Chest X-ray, PA view. Patient: 51 years old, sex M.
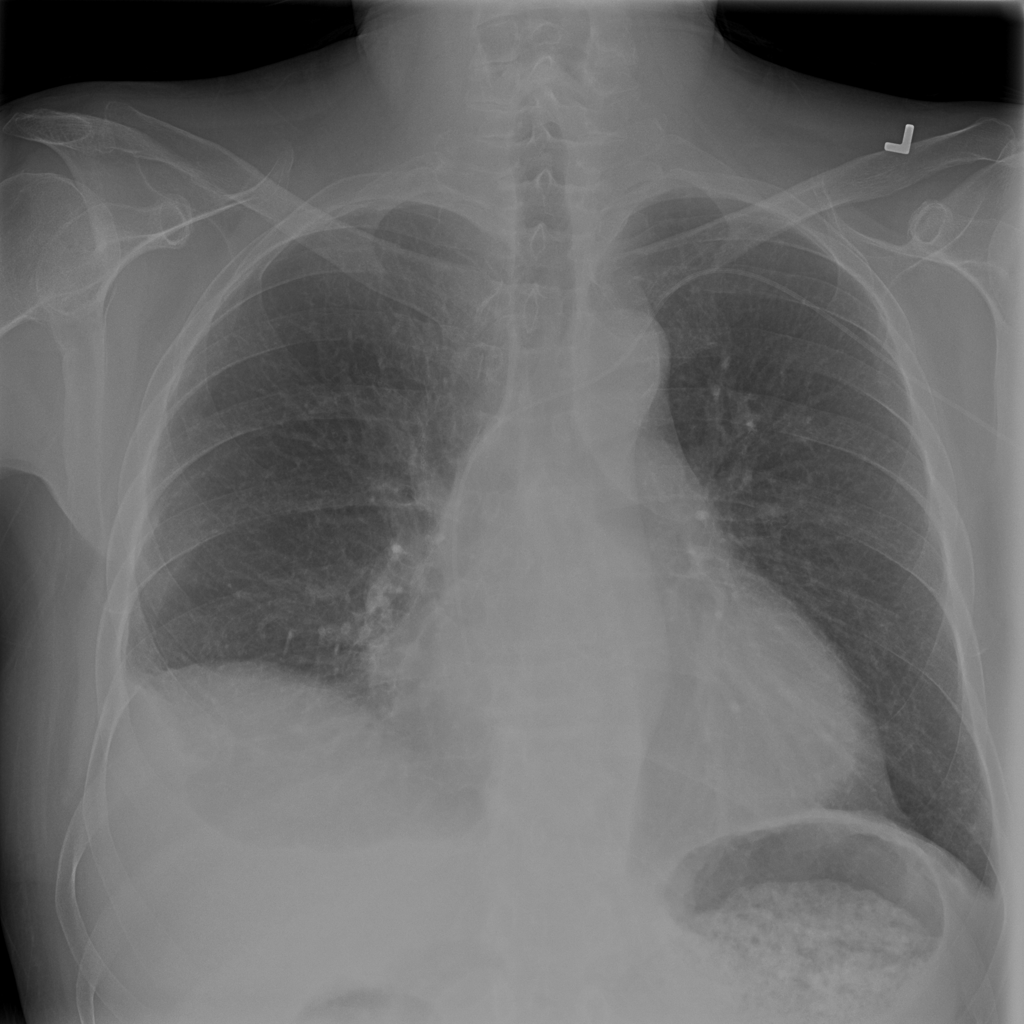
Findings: Cardiomegaly, Effusion